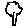
Label: tree